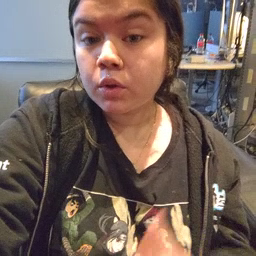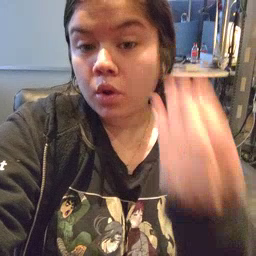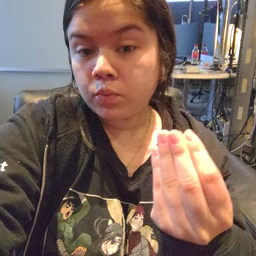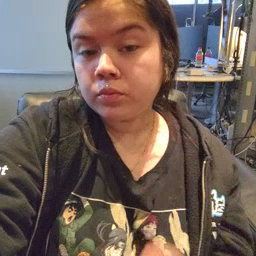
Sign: go